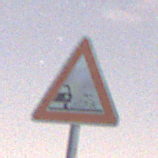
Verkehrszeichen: SplittSchotter
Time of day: Night
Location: Outdoor (Nature)
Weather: Overcast
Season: NotSpecified
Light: Artificial